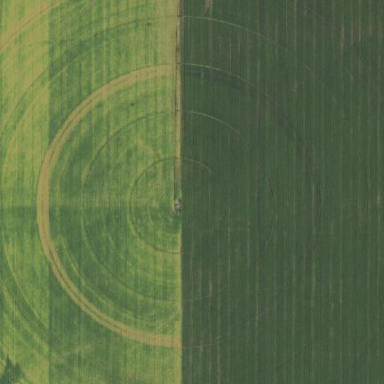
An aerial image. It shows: Farmland with pivot irrigation system.